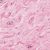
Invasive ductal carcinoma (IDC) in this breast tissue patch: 0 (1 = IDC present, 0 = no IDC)